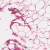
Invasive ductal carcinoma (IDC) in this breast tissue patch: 0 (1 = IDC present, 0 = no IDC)